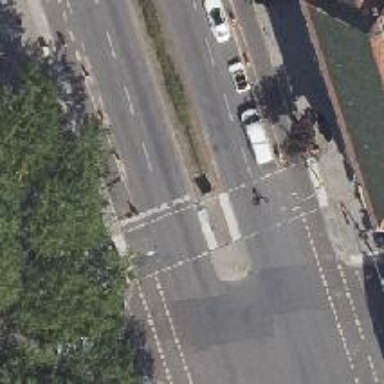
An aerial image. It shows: Footway that serves as traffic island.